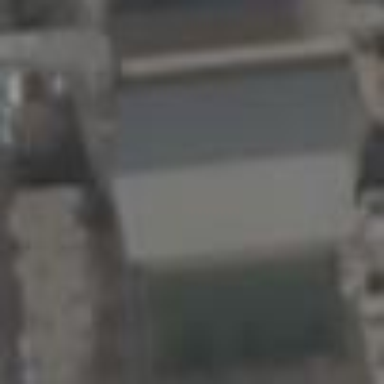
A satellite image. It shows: Sports center building.